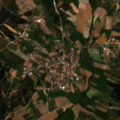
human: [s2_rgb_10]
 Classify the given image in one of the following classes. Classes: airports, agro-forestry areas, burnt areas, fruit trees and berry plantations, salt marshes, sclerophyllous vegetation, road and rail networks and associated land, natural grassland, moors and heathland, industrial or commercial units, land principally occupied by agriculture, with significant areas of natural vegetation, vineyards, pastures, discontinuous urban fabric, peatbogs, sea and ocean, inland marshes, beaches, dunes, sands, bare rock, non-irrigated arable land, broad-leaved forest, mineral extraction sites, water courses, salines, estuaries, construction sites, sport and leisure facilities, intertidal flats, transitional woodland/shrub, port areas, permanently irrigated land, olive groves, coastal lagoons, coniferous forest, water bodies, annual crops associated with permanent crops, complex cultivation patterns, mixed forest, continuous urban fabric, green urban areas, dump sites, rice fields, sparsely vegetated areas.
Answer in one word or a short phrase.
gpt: vineyards, annual crops associated with permanent crops, complex cultivation patterns, land principally occupied by agriculture, with significant areas of natural vegetation, broad-leaved forest, transitional woodland/shrub